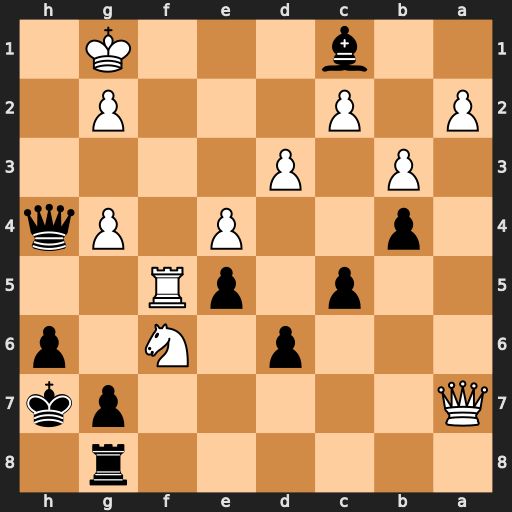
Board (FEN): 6r1/Q5pk/3p1N1p/2p1pR2/1p2P1Pq/1P1P4/P1P3P1/2b3K1
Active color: b
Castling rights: -
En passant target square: -
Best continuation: Kh8 Nd5 Bb2 Qe7 Bd4+